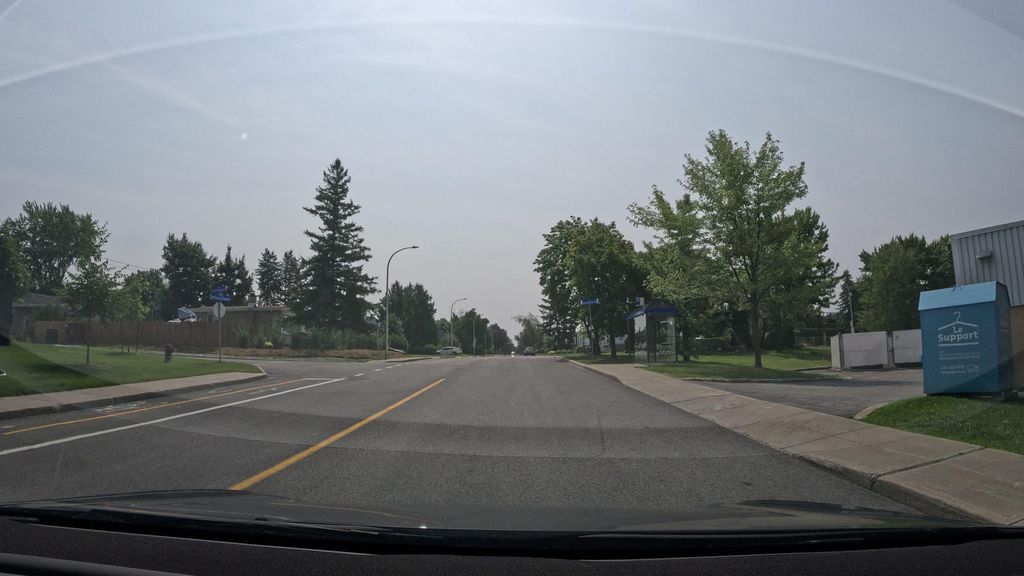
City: montreal